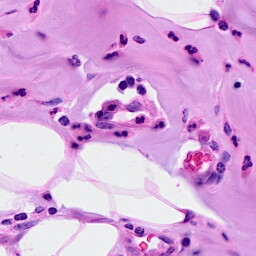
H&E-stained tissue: Breast